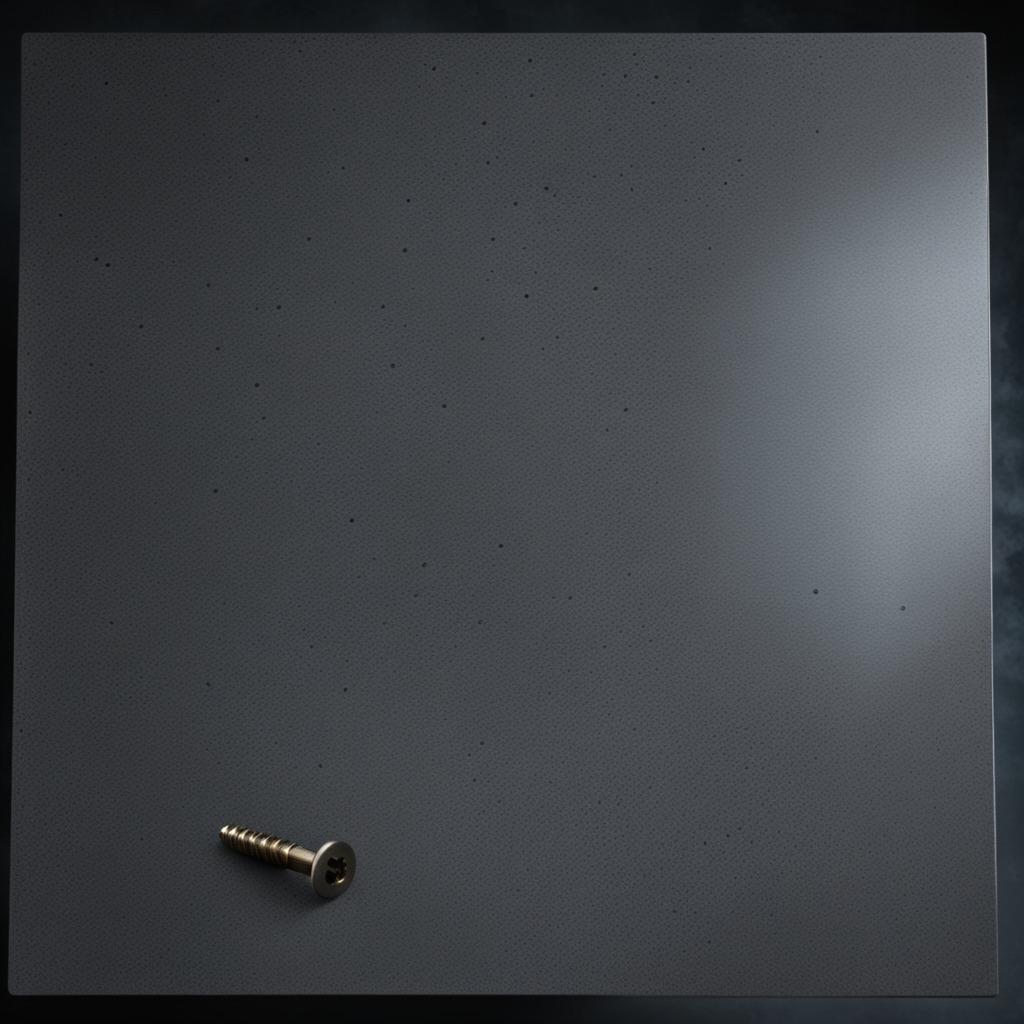
A metal screw lies on the clean granite table inside a workshop at night dim ambient light soft shadows worn but